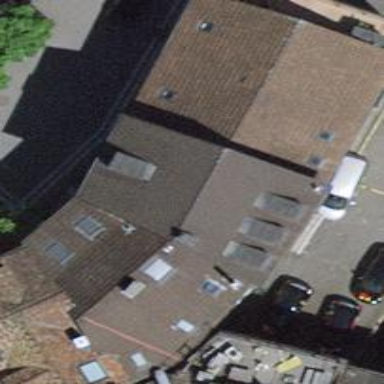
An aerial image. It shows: Building with gabled roof.